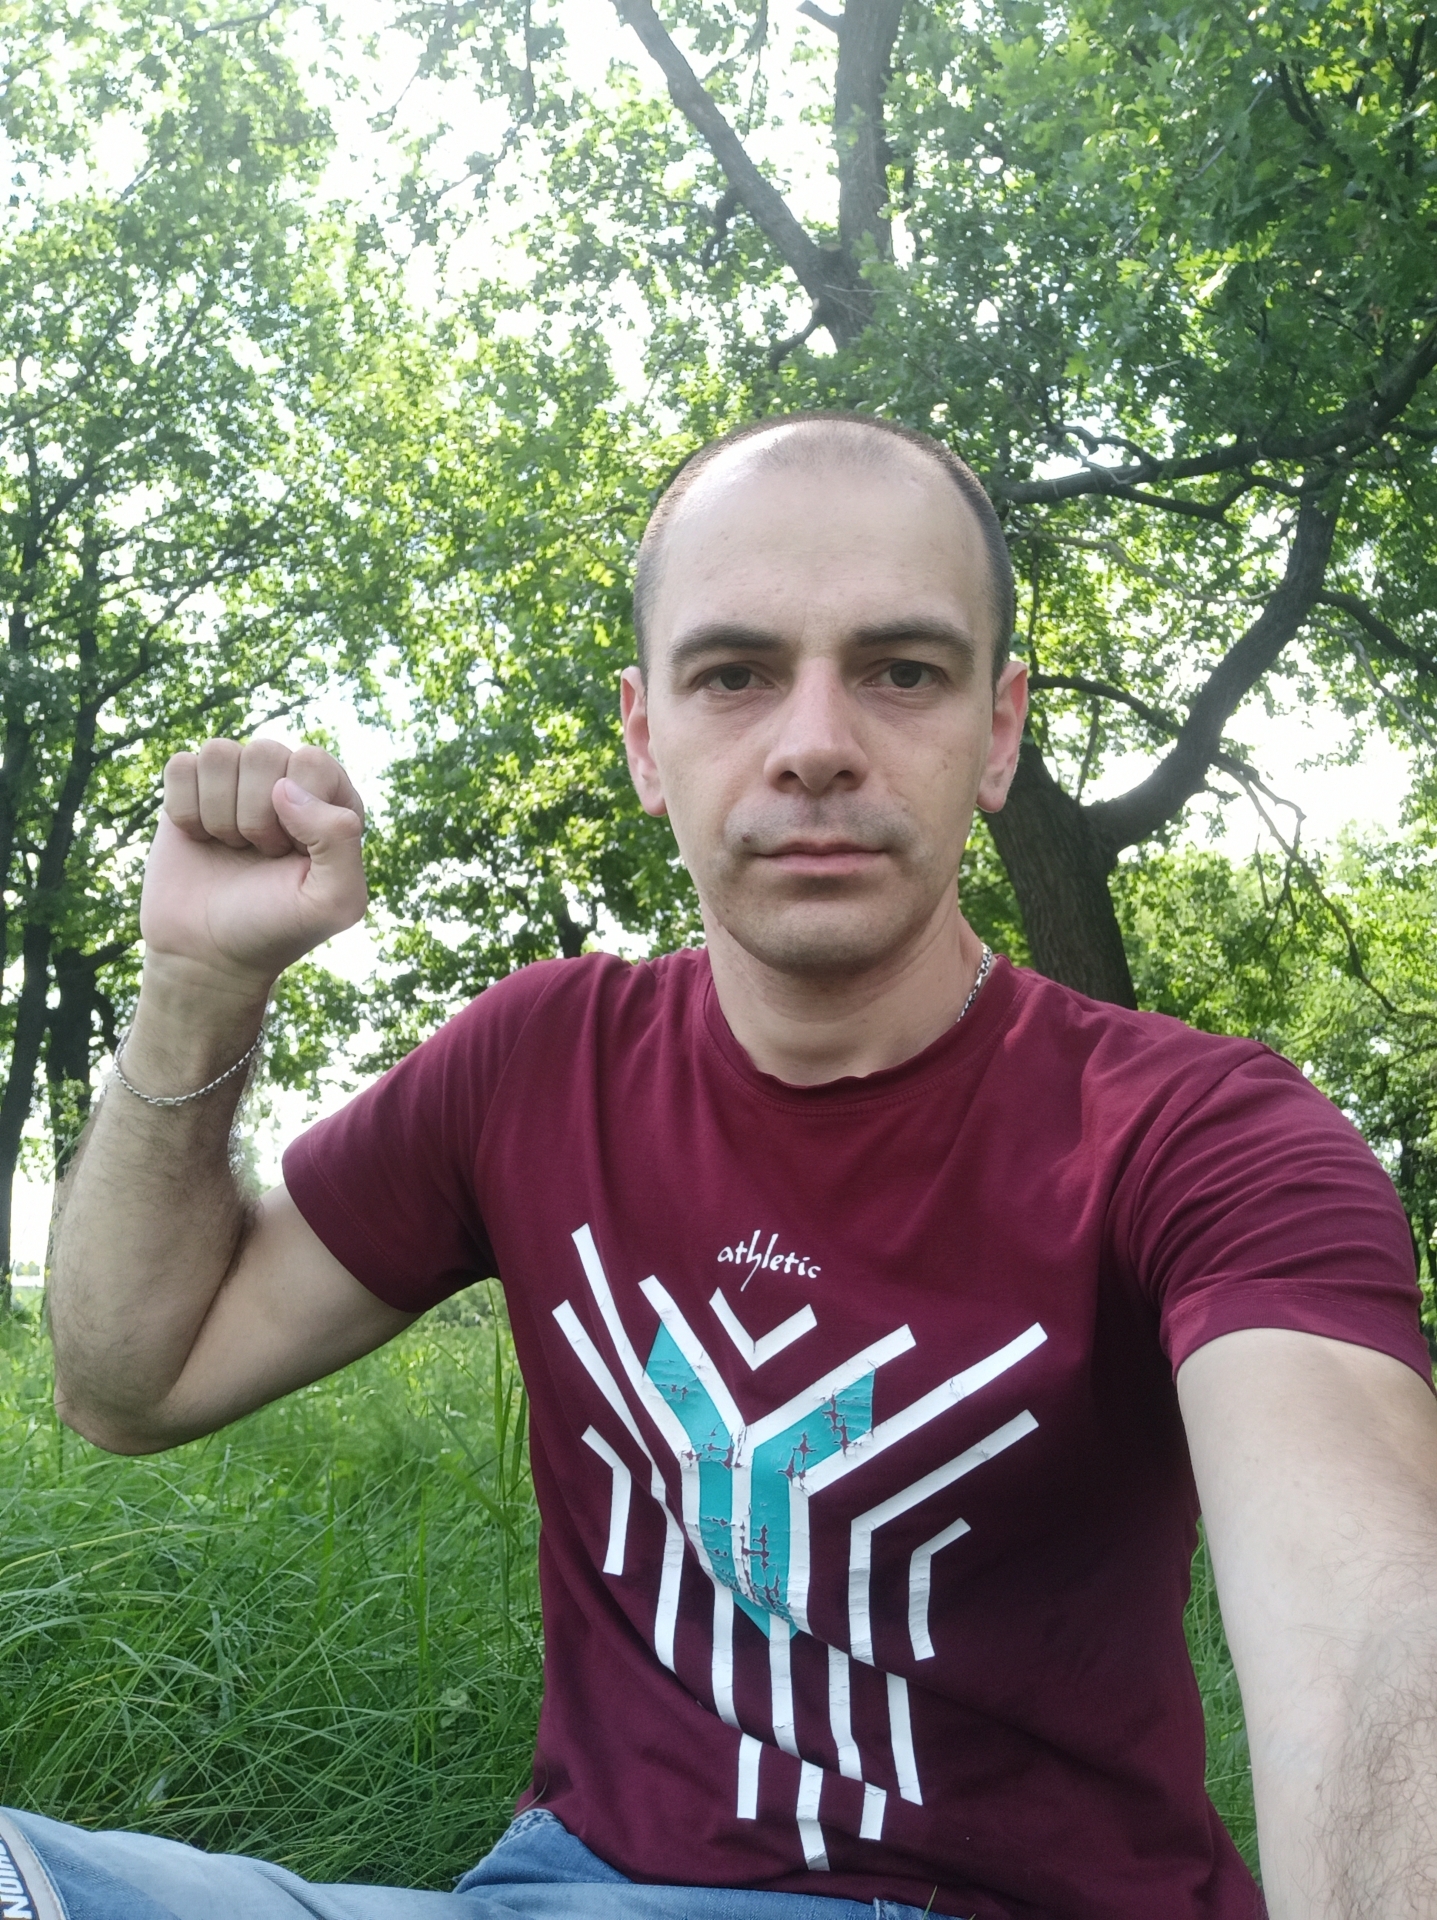
Label: clear